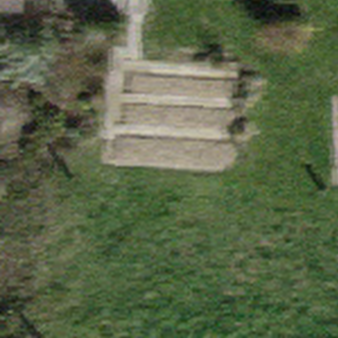
Label: other